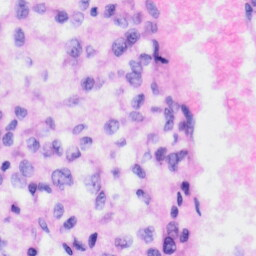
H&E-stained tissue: Liver